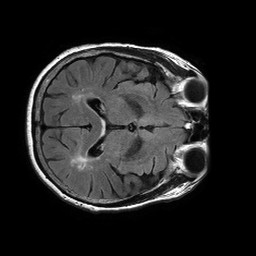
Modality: FLAIR
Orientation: axial
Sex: female
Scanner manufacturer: philips
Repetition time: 11 s
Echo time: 0.125 s